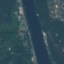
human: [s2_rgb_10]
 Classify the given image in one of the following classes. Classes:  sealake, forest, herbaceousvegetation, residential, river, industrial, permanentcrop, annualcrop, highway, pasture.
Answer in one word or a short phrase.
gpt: River